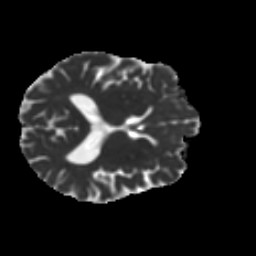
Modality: MD
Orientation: axial
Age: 63
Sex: male
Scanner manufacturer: ge
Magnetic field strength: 3 T
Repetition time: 7.8 s
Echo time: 0.0611 s